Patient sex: M
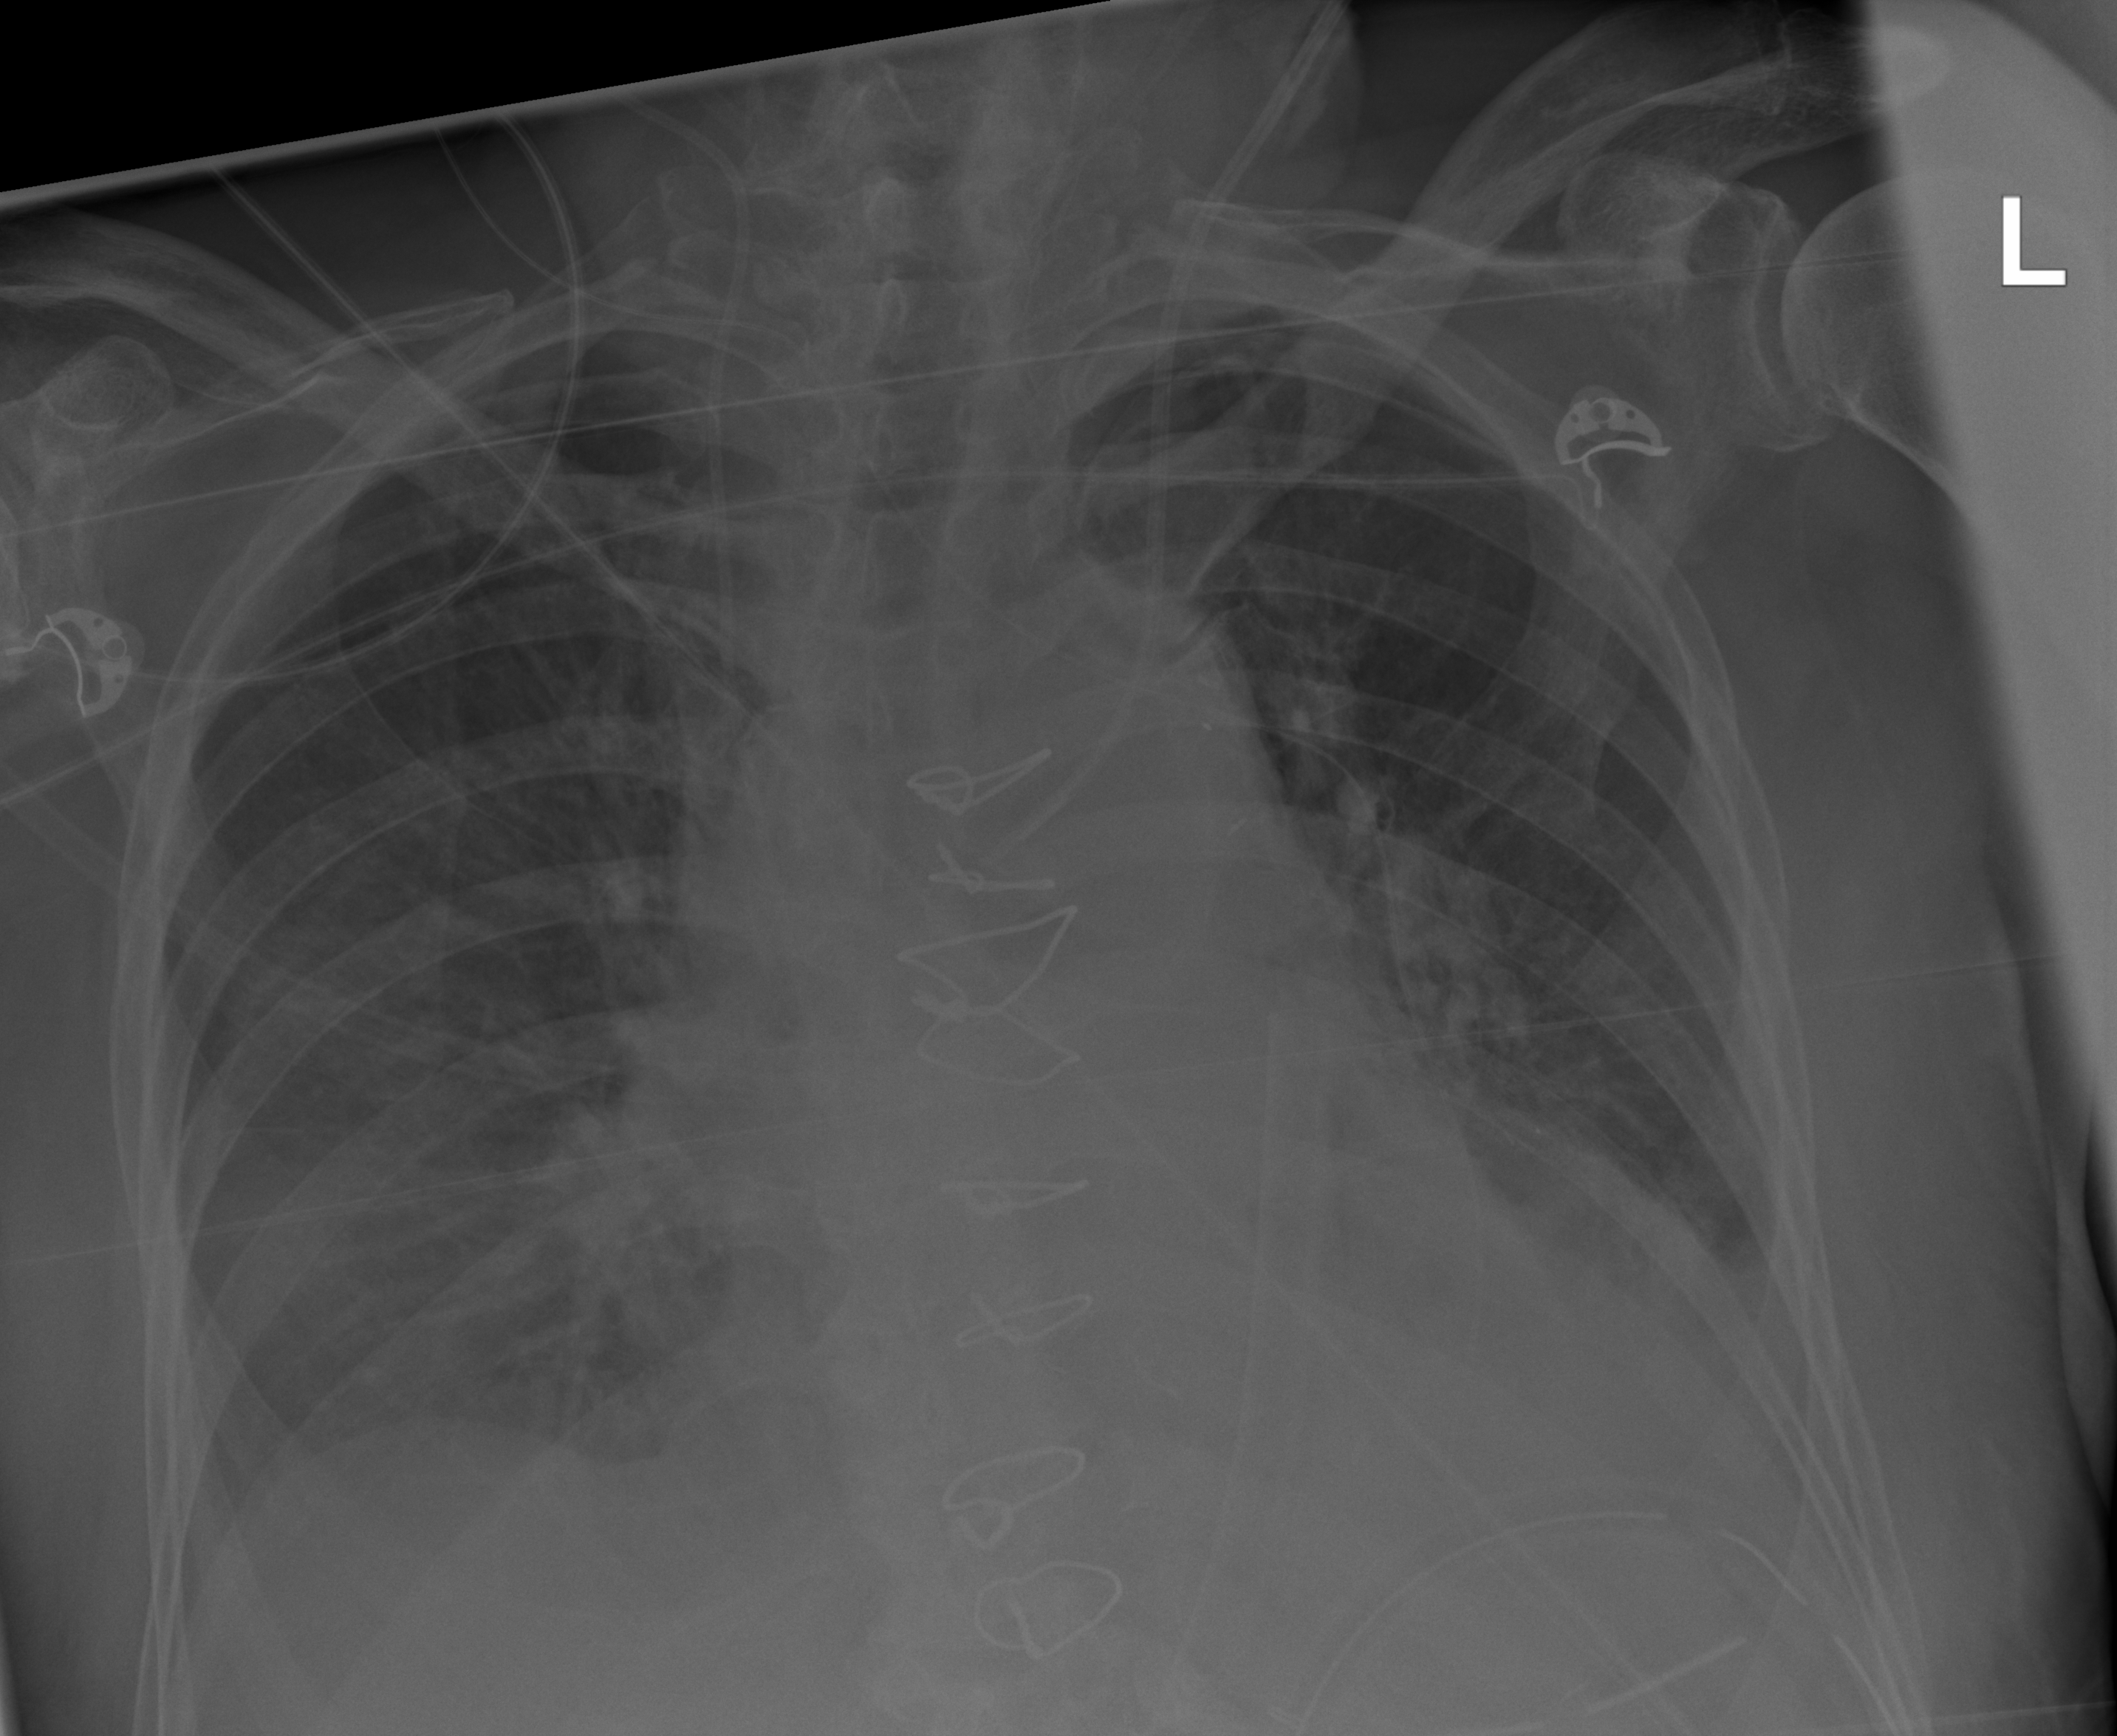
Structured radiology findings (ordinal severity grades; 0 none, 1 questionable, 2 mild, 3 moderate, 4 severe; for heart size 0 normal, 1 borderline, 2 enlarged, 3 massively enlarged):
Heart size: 2
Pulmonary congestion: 2
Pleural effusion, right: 2
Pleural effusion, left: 2
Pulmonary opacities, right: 0
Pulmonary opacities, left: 0
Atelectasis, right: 2
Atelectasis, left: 2